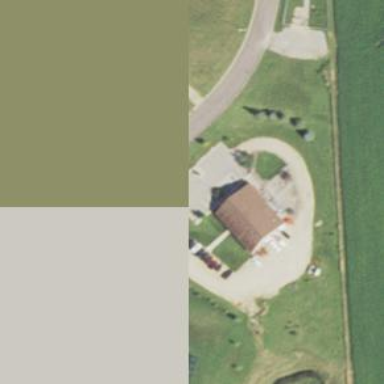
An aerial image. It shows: Veterinary facility.